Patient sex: M
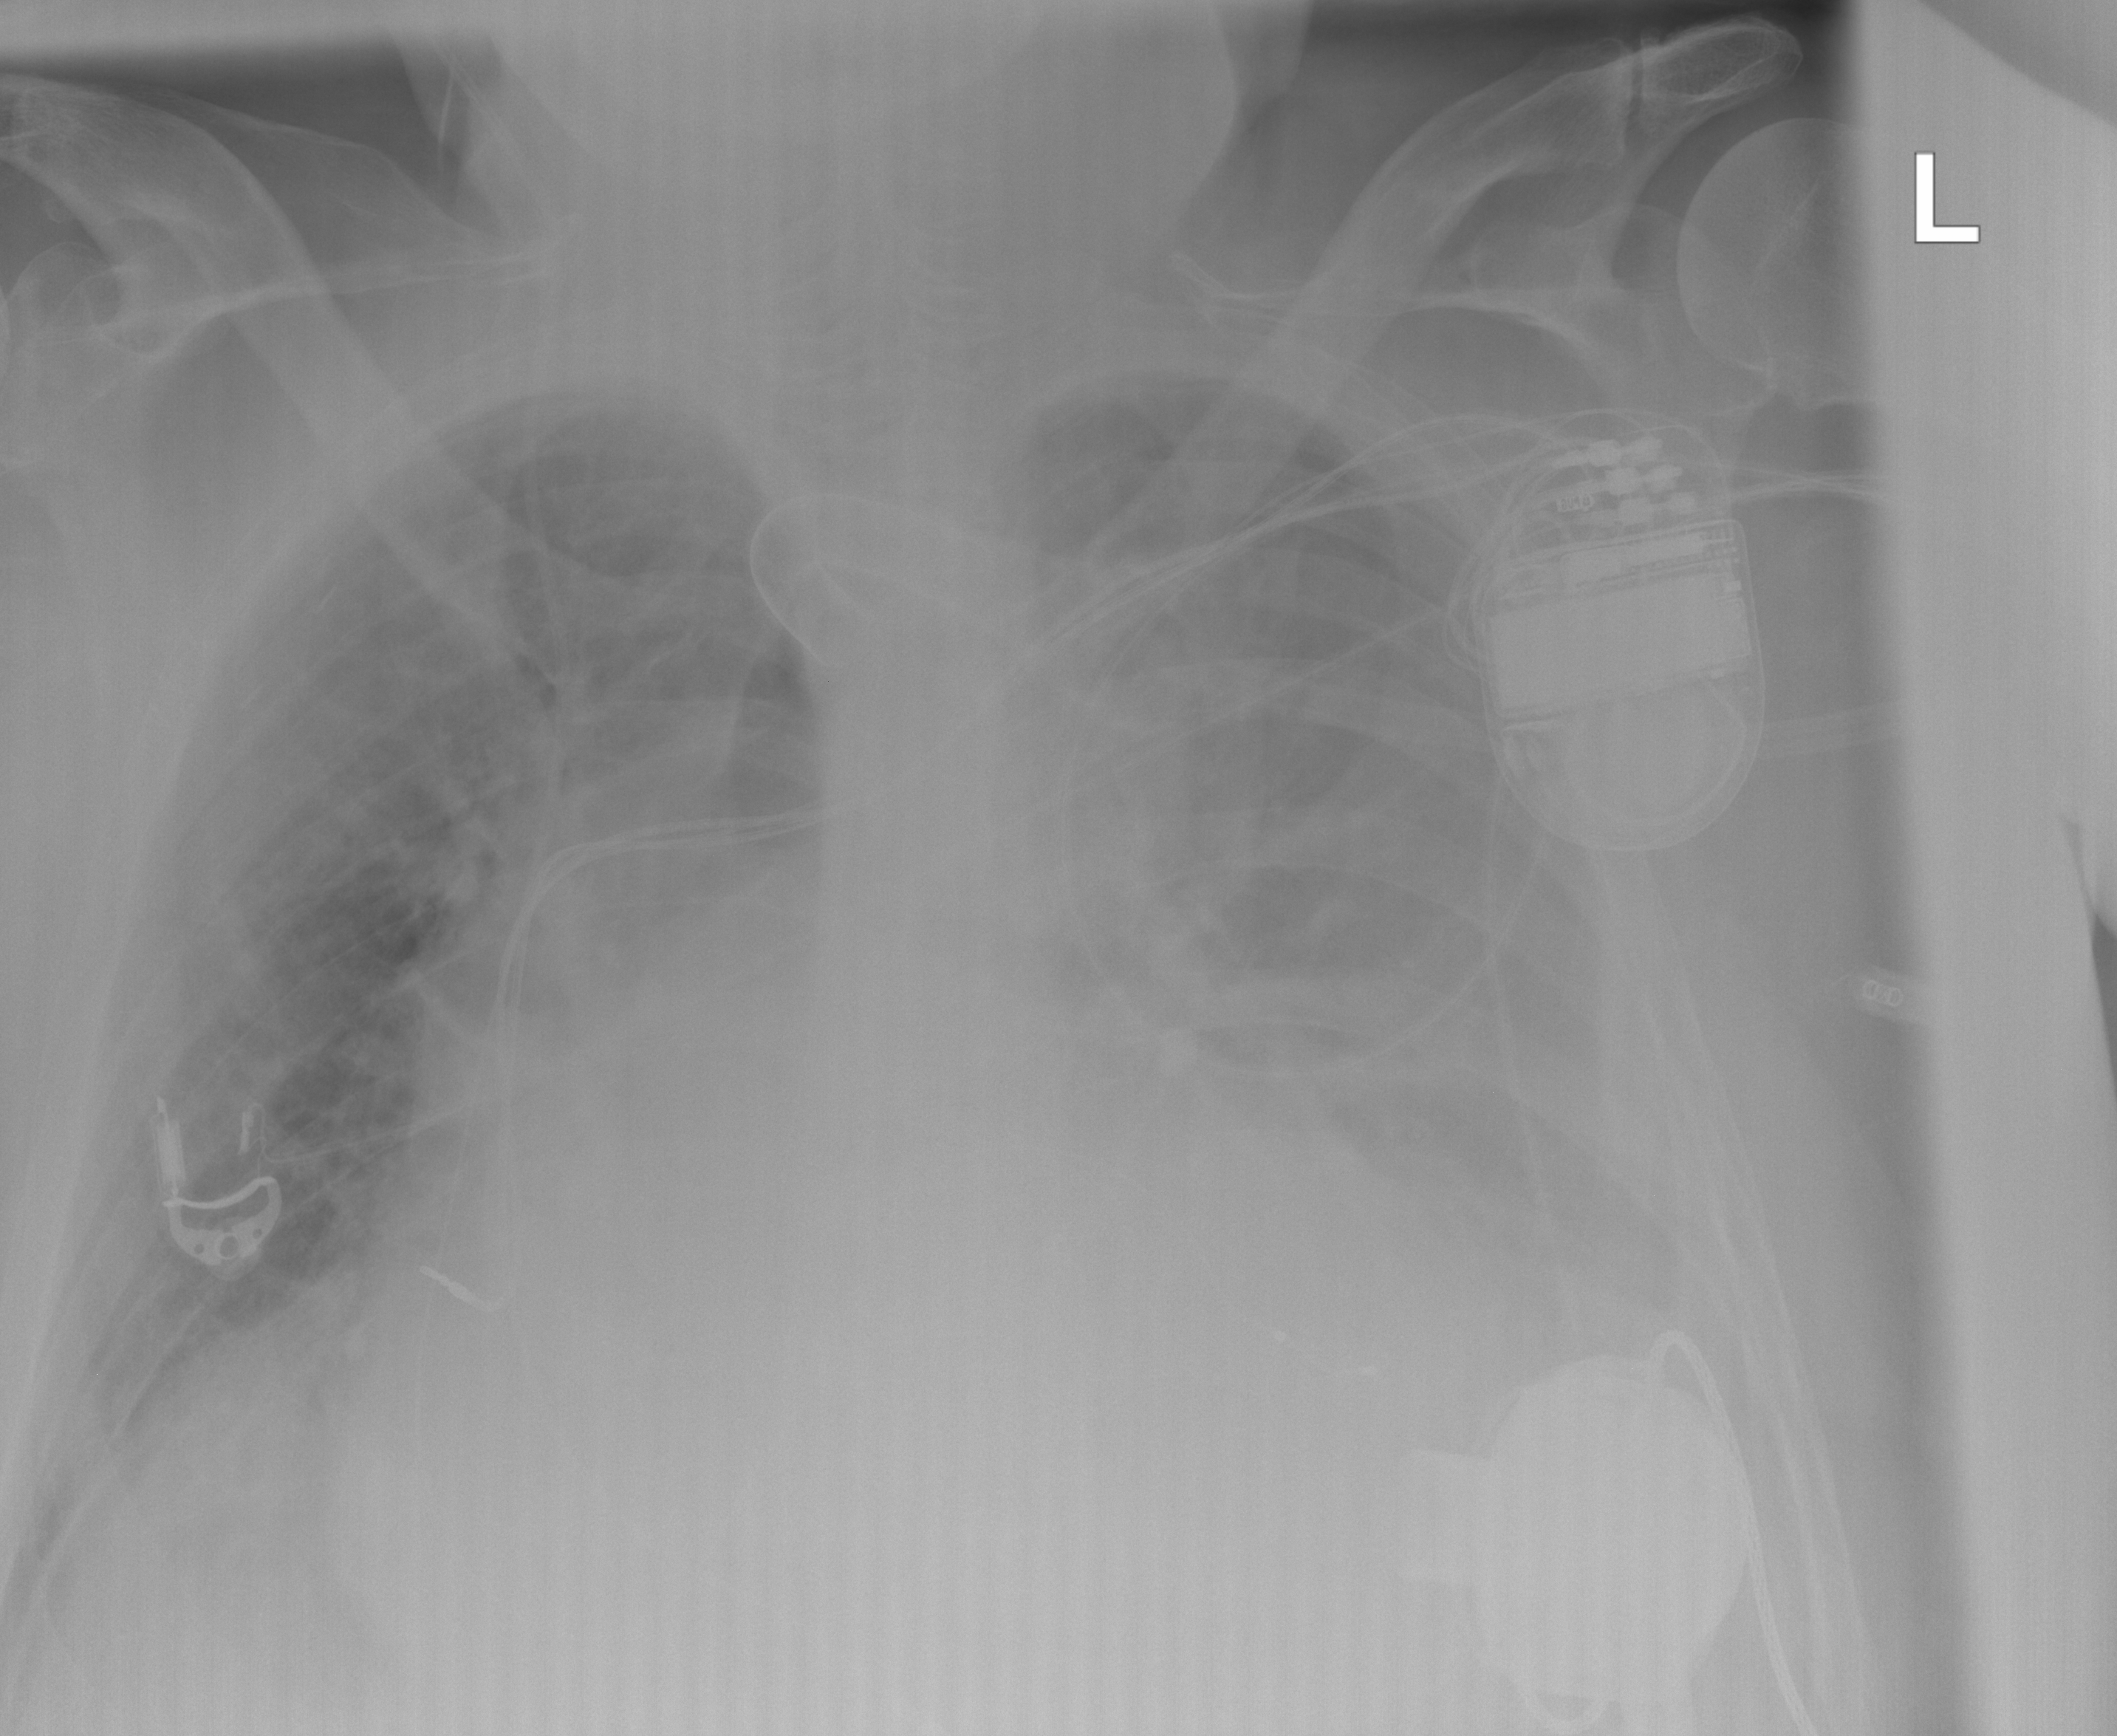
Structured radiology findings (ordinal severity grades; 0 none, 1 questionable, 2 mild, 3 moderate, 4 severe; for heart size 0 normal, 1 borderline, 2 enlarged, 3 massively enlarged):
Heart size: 3
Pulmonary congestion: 3
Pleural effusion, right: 2
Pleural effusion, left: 3
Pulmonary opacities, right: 2
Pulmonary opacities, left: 2
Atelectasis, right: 2
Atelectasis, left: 3